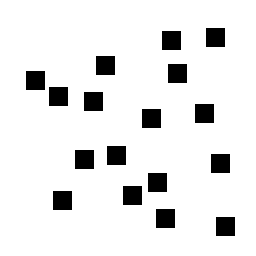
Squares: 17
Triangles: 0
Stars: 0
Total shapes: 17